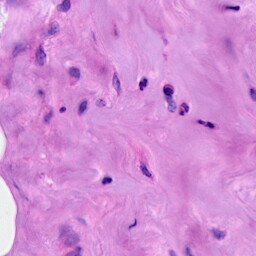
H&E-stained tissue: Breast